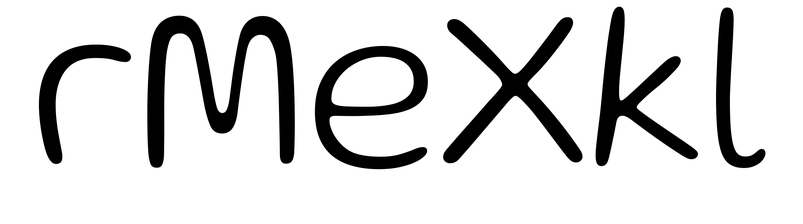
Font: Gluten_ExtraLight